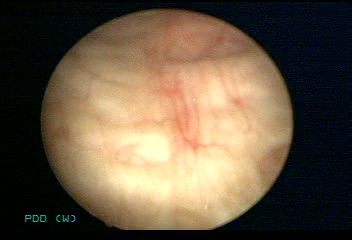
Modality: WLC
Class: Normal mucosa
Bladder cancer association: No